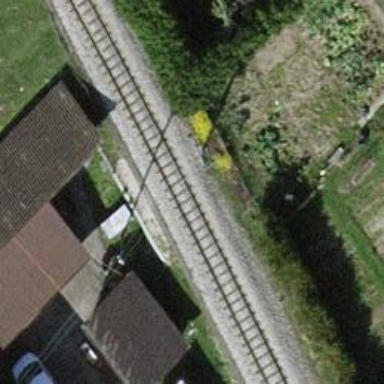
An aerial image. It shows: Narrow-gauge railway with single track. The railway is electrified with contact line.